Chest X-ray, PA view. Patient: 35 years old, sex M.
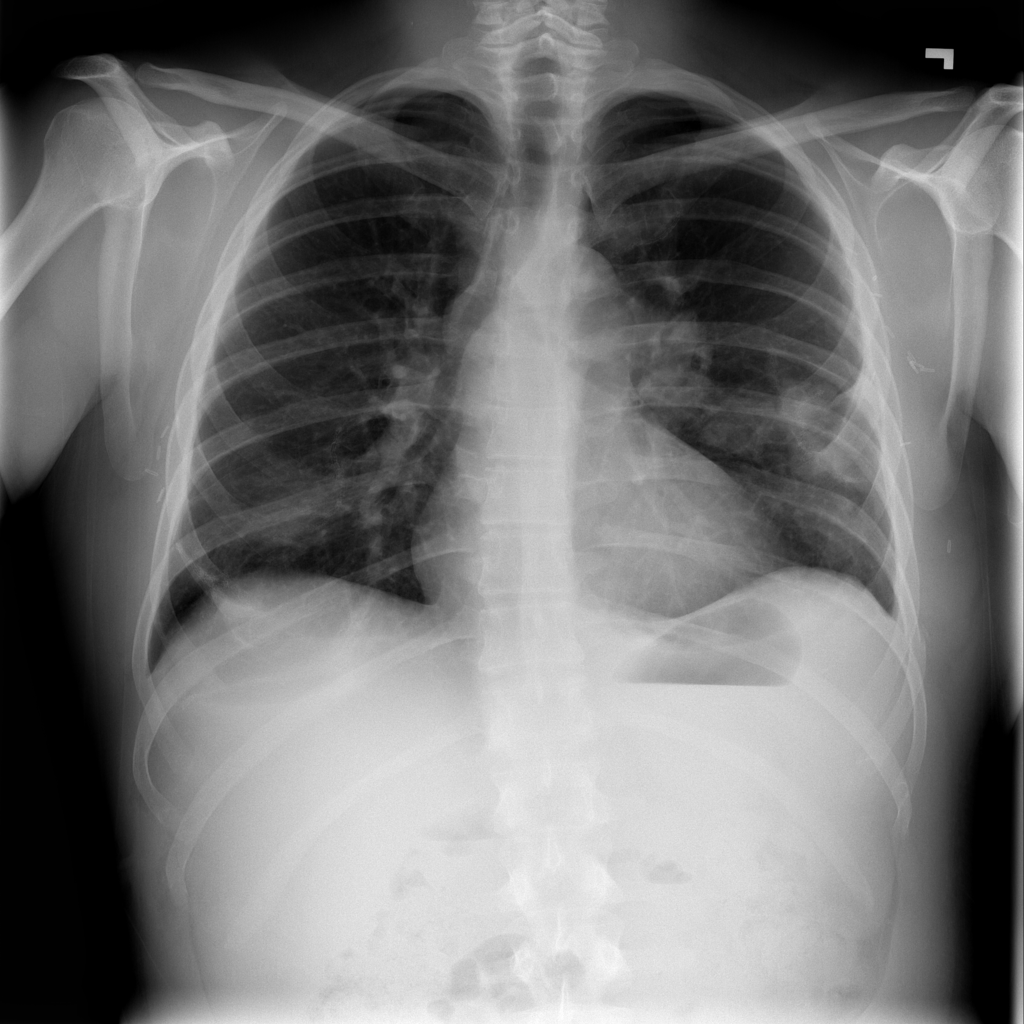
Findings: No Finding